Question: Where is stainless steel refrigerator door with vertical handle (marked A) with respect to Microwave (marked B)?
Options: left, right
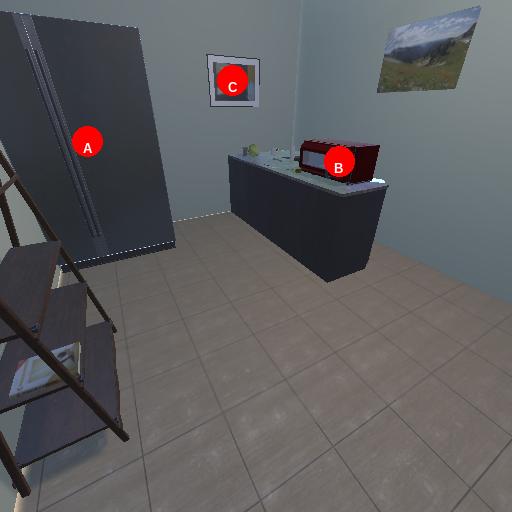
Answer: left